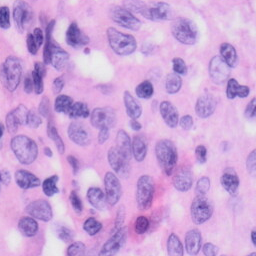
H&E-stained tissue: Skin